Question: I am having one problem while working on touches on the screen. I have two modules attached on the screen, on the Left there is a Joystick which has its own touches, and on the right side I have set of Buttons which have its own actions or, touches, both doesn't work together. I have tried to setup touches instead of callbacks on buttons, and tried replacing the buttons with sprites without any luck.
See my requirement below

Any help or, suggestion is highly appreciated.
Thanks.
what I have tried
I am using 'SneakyJoystick' for the joystick like below
'''
void Game::prepareJoystick(){
Size winSize = Director::getInstance()->getWinSize();
Rect joystickBaseDimensions;
joystickBaseDimensions = Rect(0, 0, 160.0f, 160.0f);
Point joystickBasePosition;
joystickBasePosition = Vec2(winSize.width*0.08, winSize.height*0.15);
SneakyJoystickSkinnedBase *joystickBase = new SneakyJoystickSkinnedBase();
joystickBase->init();
joystickBase->setPosition(joystickBasePosition);
joystickBase->setBackgroundSprite(CCSprite::create("iphone-joystick.png"));
joystickBase->setThumbSprite(CCSprite::create("iphone-joystick_cursor.png"));
SneakyJoystick *aJoystick = new SneakyJoystick();
aJoystick->initWithRect(joystickBaseDimensions);
aJoystick->autorelease();
joystickBase->setJoystick(aJoystick);
joystickBase->setPosition(joystickBasePosition);
leftJoystick = joystickBase->getJoystick();
leftJoystick->retain();
this->addChild(joystickBase);
joystickBase->setScale(GameConfig::controlScale());
}
'''
And for controls on the right hand side I am using cocos2d::ui::Buttons with their callbacks like below
'''
Button *button=Button::create(imageName);
button->setTouchEnabled(true);
button->setPressedActionEnabled(true);
button->addClickEventListener(callback);
button->setPosition(position);
'''
Both are added on the same scene like I shown in the . Now both doesn't work together. One blocks another, I tried to add touches delegates and try see my code below
'''
auto listener = EventListenerTouchAllAtOnce::create();
listener->onTouchesBegan = CC_CALLBACK_2(Game::onTouchesBegan, this);
_eventDispatcher->addEventListenerWithSceneGraphPriority(listener, this);
'''
and handling like below
'''
void GameScene::onTouchesBegan(const std::vector<Touch*>& touches, Event *unused_event){
for(int i=0;i<touches.size();i++){
Vec2 touchLocation=touches.at(i)->getLocation();
if(btnPunch->getBoundingBox().containsPoint(touchLocation)){
printf("
should punch");
punchCallbackAction(this);
}
}
}
'''
None of above method works for me.
Just tested the code below
'''
void GameScene::onTouchesBegan(const std::vector<Touch*>& touches, Event *unused_event){
printf("
Touches = %d",(int)touches.size());
}
'''
'Multitouch' is enabled for cocos2dx see below
'''
bool GLViewImpl::initWithRect(const std::string& viewName, Rect rect, float frameZoomFactor)
{
CGRect r = CGRectMake(rect.origin.x, rect.origin.y, rect.size.width, rect.size.height);
convertAttrs();
CCEAGLView *eaglview = [CCEAGLView viewWithFrame: r
pixelFormat: (NSString*)_pixelFormat
depthFormat: _depthFormat
preserveBackbuffer: NO
sharegroup: nil
multiSampling: NO
numberOfSamples: 0];
[eaglview setMultipleTouchEnabled:YES];
_screenSize.width = _designResolutionSize.width = [eaglview getWidth];
_screenSize.height = _designResolutionSize.height = [eaglview getHeight];
// _scaleX = _scaleY = [eaglview contentScaleFactor];
_eaglview = eaglview;
return true;
}
'''
'GLView initialization'
'''
auto director = Director::getInstance();
auto glview = director->getOpenGLView();
if(!glview) {
glview = GLViewImpl::create("MyGame");
director->setOpenGLView(glview);
}
'''
There is no 'Multitouch property' for above initialization, do I need to do it in different way ?
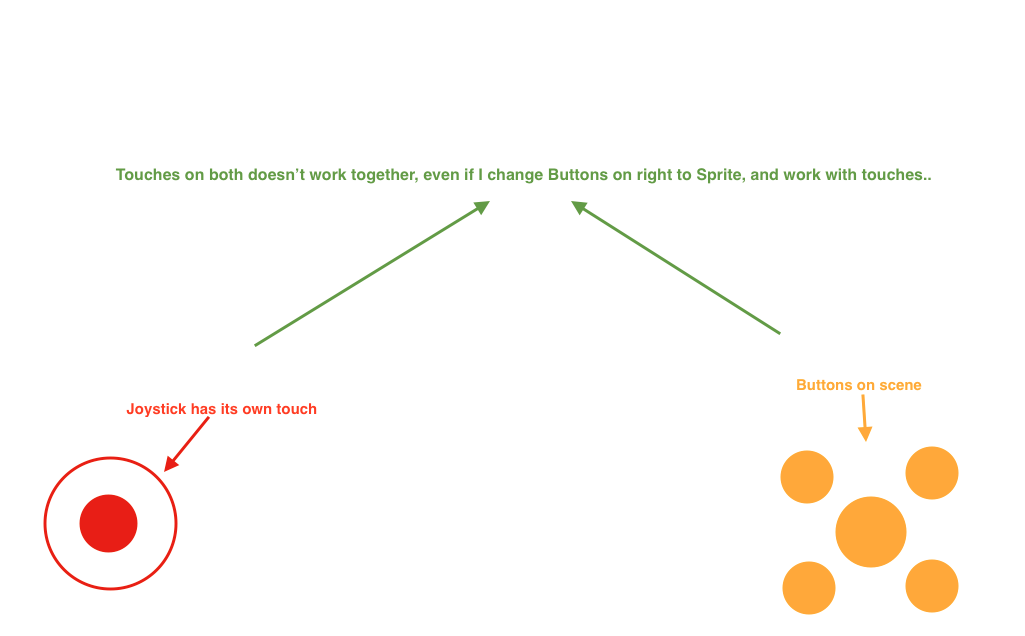
Answer: If testing on iOS, The 'multipleTouchEnabled' property needs to be set to 'YES' before the view can accept multitouch.
In your 'AppController.mm', look for function 'didFinishLaunchingWithOptions' and add following line
'''
[eaglView setMultipleTouchEnabled: true];
'''